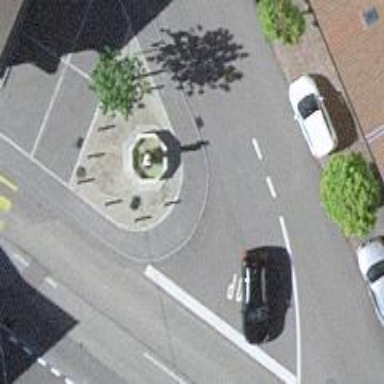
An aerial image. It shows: Beautiful fountain.